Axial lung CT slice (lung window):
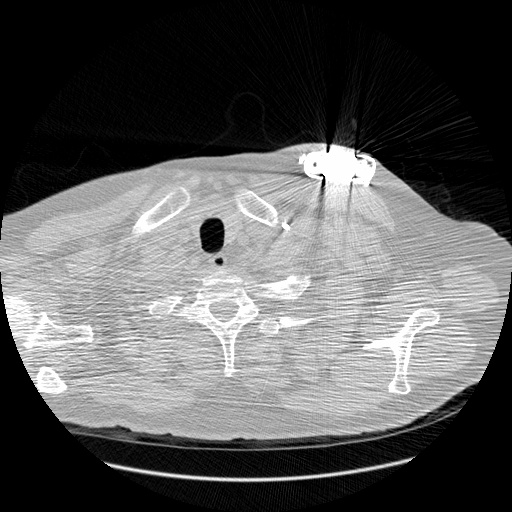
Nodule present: no